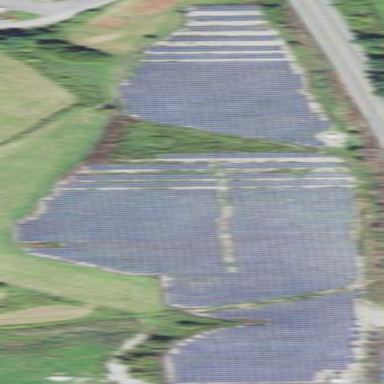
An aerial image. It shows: Solar power plant with photovoltaic technology. The plant produces electricity and is surrounded by fence.